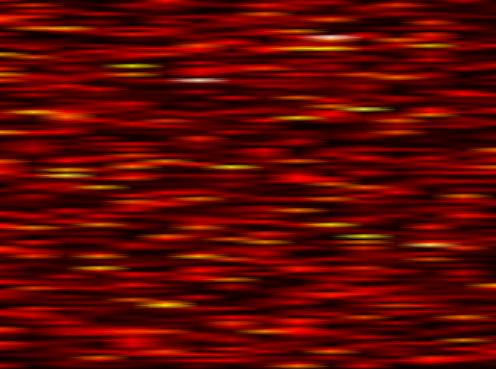
Label: UFMC